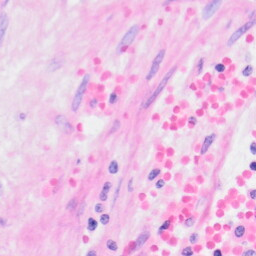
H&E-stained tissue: Kidney